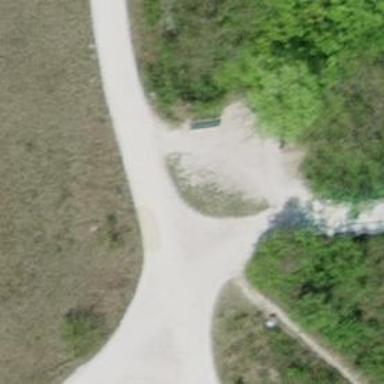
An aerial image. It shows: Bench.